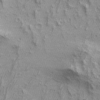
Label: not_dusty